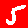
Digit: 5